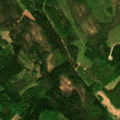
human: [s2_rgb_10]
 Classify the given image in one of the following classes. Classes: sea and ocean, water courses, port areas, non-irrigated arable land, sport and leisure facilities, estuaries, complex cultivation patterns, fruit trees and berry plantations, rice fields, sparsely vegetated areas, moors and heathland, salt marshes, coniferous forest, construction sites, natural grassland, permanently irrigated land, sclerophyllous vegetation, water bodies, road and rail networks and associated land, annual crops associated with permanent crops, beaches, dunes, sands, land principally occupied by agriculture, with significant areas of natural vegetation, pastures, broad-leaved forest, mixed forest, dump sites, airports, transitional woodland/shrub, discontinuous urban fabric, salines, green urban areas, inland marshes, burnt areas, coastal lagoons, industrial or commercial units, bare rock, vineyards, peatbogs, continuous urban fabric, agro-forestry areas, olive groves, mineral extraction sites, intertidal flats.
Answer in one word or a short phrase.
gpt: coniferous forest, mixed forest, transitional woodland/shrub